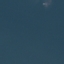
Land use / land cover class: SeaLake